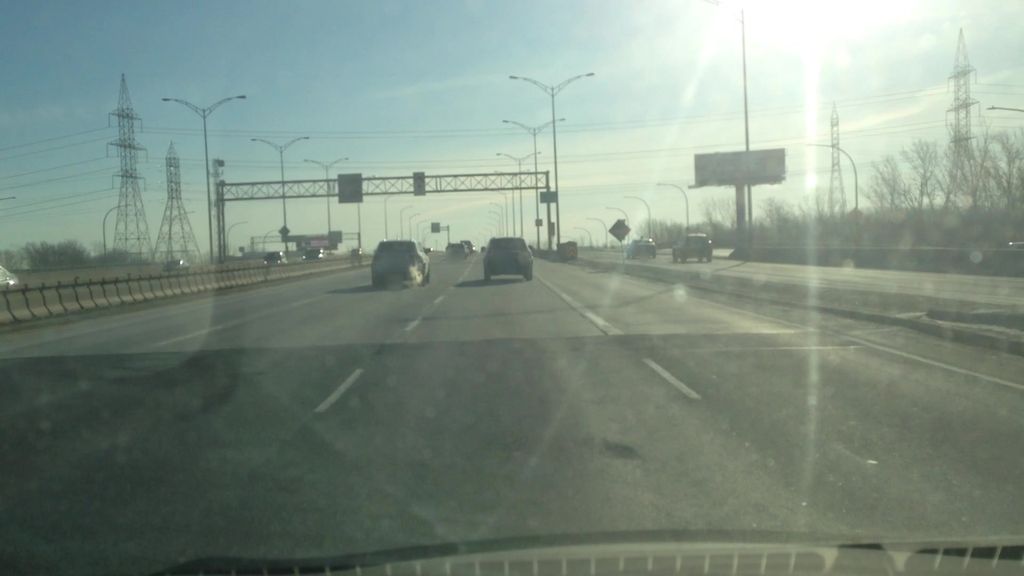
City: montreal